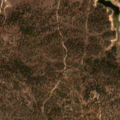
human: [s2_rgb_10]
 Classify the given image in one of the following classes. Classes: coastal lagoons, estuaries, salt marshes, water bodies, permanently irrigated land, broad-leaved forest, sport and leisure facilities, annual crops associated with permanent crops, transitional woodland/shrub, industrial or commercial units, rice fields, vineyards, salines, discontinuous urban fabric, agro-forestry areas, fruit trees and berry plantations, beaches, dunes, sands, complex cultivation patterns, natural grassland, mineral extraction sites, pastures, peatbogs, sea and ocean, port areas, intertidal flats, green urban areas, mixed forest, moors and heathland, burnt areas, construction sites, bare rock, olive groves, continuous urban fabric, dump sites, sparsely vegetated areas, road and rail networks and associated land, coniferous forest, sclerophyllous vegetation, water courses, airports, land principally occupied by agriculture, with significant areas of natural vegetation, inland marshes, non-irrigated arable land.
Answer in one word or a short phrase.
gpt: non-irrigated arable land, agro-forestry areas